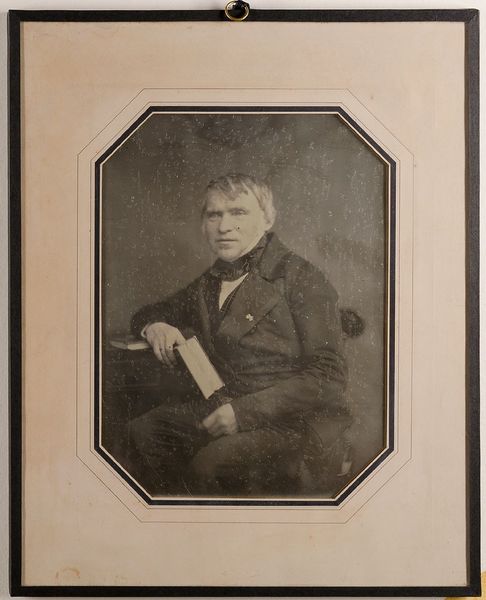
Titel: Der Infusorienforscher Christian Gottfried Ehrenberg
Künstler: Hermann Biow
Standort: Hamburg
Institution: Museum für Kunst und Gewerbe Hamburg
Schlagwörter: mann, portrait, figur, person, foto, fotografie, photographie, photo, lichtbild, daguerreotypie, historische, bildwerke, angewandte und bildende kunst, hessische systematik, porträt, persönlichkeit, porträtfotografie, porträtphotographie, hüftbild